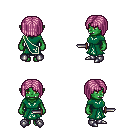
a pixel art fantasy rpg character, female body template, orc, green skin, sash dress, metal pants, pink pageboy hairstyle, metal boots, dagger, four views (front, back, left, right), 2x2 character sprite sheet, small pixel art, hard edges, no anti-aliasing